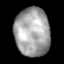
Tissue: lung
Cell type: Epithelial cells
Senescence score: 0.1712
Nuclear area (px): 1660
Mean DAPI intensity: 164.343